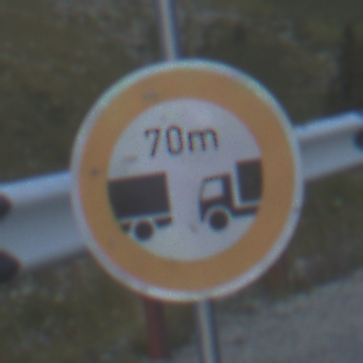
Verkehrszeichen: VerbotUnterschreitenMindestabstand
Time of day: SunriseSunset
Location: Outdoor (RoadRail)
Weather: Clear
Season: NotSpecified
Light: Natural